Question: After update an change some thing I have the error "Unable to resolve moudle firebase/auth"
'''
"@firebase/auth": "^0.20.11",
"@firebase/firestore": "^3.4.12",
"firebase": "9.9.0",
'''
I tried to change version and install the auth independitly but it don't works.
The message erros say "firebase/auth could not be found within the project or in these directories..."
package.json:
'''
{
"main": "node_modules/expo/AppEntry.js",
"scripts": {
"start": "expo start",
"android": "expo start --android",
"ios": "expo start --ios",
"web": "expo start --web",
"eject": "expo eject"
},
"dependencies": {
"@babel/plugin-transform-runtime": "^7.14.5",
"@callstack/react-theme-provider": "^3.0.8",
"@expo/vector-icons": "^13.0.0",
"@expo/webpack-config": "^0.17.3",
"@react-native-aria/utils": "^0.2.7",
"@react-native-community/datetimepicker": "6.5.2",
"@react-native-community/masked-view": "^0.1.10",
"@react-native-toolkit/triangle": "^0.0.1",
"@react-navigation/bottom-tabs": "^6.2.0",
"@react-navigation/drawer": "^6.5.0",
"@react-navigation/native": "6.0.13",
"@react-navigation/native-stack": "^6.9.0",
"@react-navigation/stack": "^6.3.4",
"@stream-io/flat-list-mvcp": "^0.10.1",
"base-64": "^1.0.0",
"eas-cli": "^2.7.1",
"expo": "^47.0.6",
"expo-ads-admob": "~13.0.0",
"expo-asset": "~8.6.2",
"expo-auth-session": "~3.7.2",
"expo-av": "~13.0.1",
"expo-camera": "~13.0.0",
"expo-constants": "~14.0.2",
"expo-dev-client": "~2.0.0",
"expo-facebook": "~12.2.0",
"expo-image-picker": "~14.0.1",
"expo-location": "~15.0.1",
"expo-media-library": "~15.0.0",
"expo-permissions": "~14.0.0",
"expo-random": "~13.0.0",
"firebase": "^9.14.0",
"firesql": "~2.0.2",
"idb": "^7.0.2",
"lodash": "^4.17.21",
"material-ui": "^0.15.0",
"mathjs": "^11.4.0",
"native-base": "^3.4.22",
"pkg": "^5.8.0",
"prop-types": "^15.7.2",
"proptypes": "^1.1.0",
"random-uuid-v4": "^0.0.9",
"react": "18.1.0",
"react-dom": "18.1.0",
"react-error-boundary": "^3.1.3",
"react-native": "0.70.5",
"react-native-action-button": "^2.8.5",
"react-native-audio": "^4.3.0",
"react-native-aws3": "^0.0.9",
"react-native-bidirectional-infinite-scroll": "^0.3.3",
"react-native-camera": "^4.2.1",
"react-native-easy-toast": "^2.0.0",
"react-native-elements": "^4.0.0-rc.2",
"react-native-fbsdk-next": "^11.1.0",
"react-native-gesture-handler": "~2.8.0",
"react-native-gifted-chat": "^1.0.4",
"react-native-google-mobile-ads": "^8.1.0",
"react-native-image-crop-picker": "^0.38.1",
"react-native-image-picker": "^4.0.6",
"react-native-keyboard-aware-scroll-view": "^0.9.4",
"react-native-mapbox-gl": "^5.2.1-deprecated",
"react-native-maps": "1.3.2",
"react-native-menu-list": "^1.0.1",
"react-native-navbar": "^2.1.0",
"react-native-open-maps": "~0.4.0",
"react-native-paper": "^4.12.5",
"react-native-reanimated": "~2.12.0",
"react-native-router-flux": "^4.3.1",
"react-native-safe-area-context": "^4.4.1",
"react-native-screens": "^3.17.0",
"react-native-snap-carousel": "^1.3.1",
"react-native-sound": "^0.11.0",
"react-native-swiper": "^1.6.0",
"react-native-switch-selector": "^2.1.4",
"react-native-video": "^5.2.1",
"react-native-web": "~0.18.9",
"react-navigation": "^4.4.4",
"react-player": "^2.11.0",
"react-scripts": "^5.0.1",
"smartsocket": "^1.1.22",
"styled-components": "^5.3.0",
"use-debounce": "^8.0.4"
},
"devDependencies": {
"@babel/core": "^7.12.9",
"@types/node": "^18.11.9",
"babel-preset-expo": "~9.2.2"
},
"private": true
}
'''

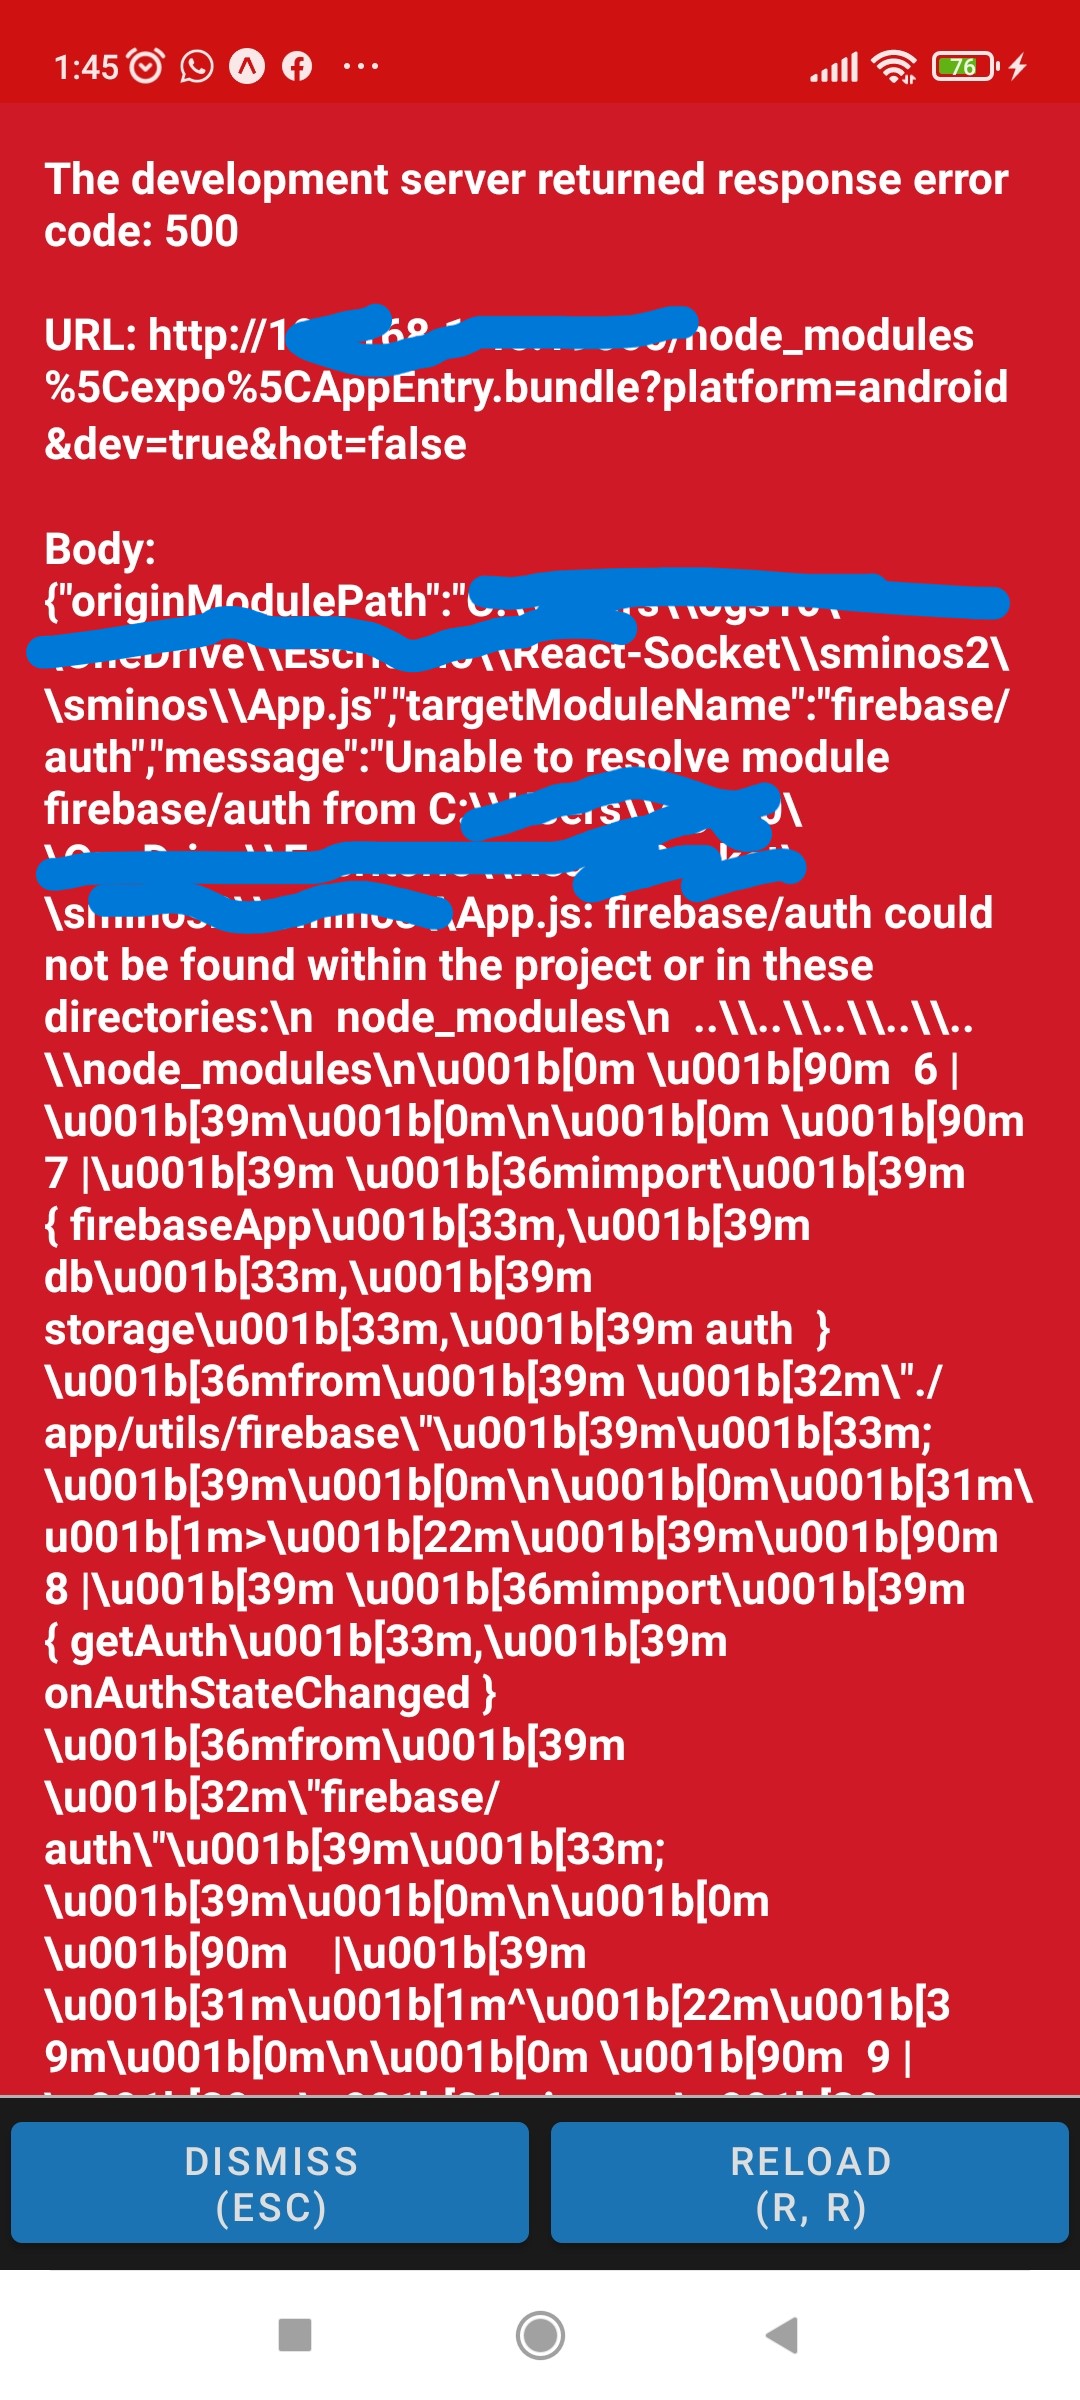
Answer: I solved this problem changing som dependencies:
'''
yarn add react-native@0.68.5
npx react-native start --reset-cache
npm install firebase@9.6.11
npm audit fix --force
yarn add react-native-dialog
'''
downgrade expo to 45.0.6
And others dependencies
Now my package.json is:
'''
{
"main": "node_modules/expo/AppEntry.js",
"scripts": {
"start": "expo start",
"android": "expo start --android",
"ios": "expo start --ios",
"web": "expo start --web",
"eject": "expo eject"
},
"dependencies": {
"@babel/plugin-transform-runtime": "^7.14.5",
"@callstack/react-theme-provider": "^3.0.8",
"@expo/vector-icons": "^13.0.0",
"@expo/webpack-config": "^0.17.3",
"@react-native-aria/utils": "^0.2.7",
"@react-native-community/datetimepicker": "6.1.2",
"@react-native-community/masked-view": "^0.1.10",
"@react-native-toolkit/triangle": "^0.0.1",
"@react-navigation/bottom-tabs": "^6.2.0",
"@react-navigation/drawer": "~5.10.0",
"@react-navigation/native": "6.0.13",
"@react-navigation/native-stack": "^6.9.0",
"@react-navigation/stack": "^5.10.0",
"@react-query-firebase/auth": "^1.0.0-dev.2",
"@stream-io/flat-list-mvcp": "^0.10.1",
"base-64": "^1.0.0",
"eas-cli": "^2.7.1",
"expo": "45.0.6",
"expo-ads-admob": "~13.0.0",
"expo-asset": "~8.5.0",
"expo-auth-session": "~3.6.1",
"expo-av": "~11.2.3",
"expo-camera": "~12.2.0",
"expo-constants": "~13.1.1",
"expo-dev-client": "~1.0.1",
"expo-facebook": "~12.2.0",
"expo-image-picker": "~13.1.1",
"expo-location": "~14.2.2",
"expo-media-library": "~14.1.0",
"expo-permissions": "~13.2.0",
"expo-random": "~12.2.0",
"firebase": "^9.6.11",
"firesql": "~2.0.2",
"idb": "^7.0.2",
"lodash": "^4.17.21",
"material-ui": "^0.20.2",
"mathjs": "^11.4.0",
"native-base": "^3.4.22",
"node": "^16.18.1",
"pkg": "^5.8.0",
"prop-types": "^15.8.1",
"proptypes": "^1.1.0",
"random-uuid-v4": "^0.0.9",
"react": "17.0.2",
"react-dom": "17.0.2",
"react-error-boundary": "^3.1.3",
"react-native": "0.68.2",
"react-native-action-button": "^2.8.5",
"react-native-audio": "^4.3.0",
"react-native-aws3": "^0.0.9",
"react-native-bidirectional-infinite-scroll": "^0.3.3",
"react-native-camera": "^4.2.1",
"react-native-dialog": "^9.3.0",
"react-native-easy-toast": "^2.0.0",
"react-native-elements": "~1.2.7",
"react-native-fbsdk-next": "^11.1.0",
"react-native-gesture-handler": "~2.2.1",
"react-native-gifted-chat": "^1.0.4",
"react-native-google-mobile-ads": "^8.1.0",
"react-native-image-crop-picker": "^0.38.1",
"react-native-image-picker": "^4.0.6",
"react-native-keyboard-aware-scroll-view": "^0.9.4",
"react-native-mapbox-gl": "^5.2.1-deprecated",
"react-native-maps": "0.30.2",
"react-native-menu-list": "^1.0.1",
"react-native-navbar": "^2.1.0",
"react-native-open-maps": "~0.4.0",
"react-native-paper": "^4.12.5",
"react-native-reanimated": "~2.8.0",
"react-native-router-flux": "^4.3.1",
"react-native-safe-area-context": "4.2.4",
"react-native-screens": "~3.11.1",
"react-native-snap-carousel": "~3.9.0",
"react-native-sound": "^0.11.0",
"react-native-swiper": "^1.6.0",
"react-native-switch-selector": "^2.1.4",
"react-native-video": "^5.2.1",
"react-native-web": "0.17.7",
"react-navigation": "^4.4.4",
"react-player": "^2.11.0",
"react-scripts": "^5.0.1",
"smartsocket": "^1.1.22",
"styled-components": "^5.3.0",
"use-debounce": "^3.4.2"
},
"devDependencies": {
"@babel/core": "^7.12.9",
"@types/node": "^18.11.9",
"babel-preset-expo": "~9.2.2",
"check-dependencies": "^1.1.0"
},
"private": true
}
'''